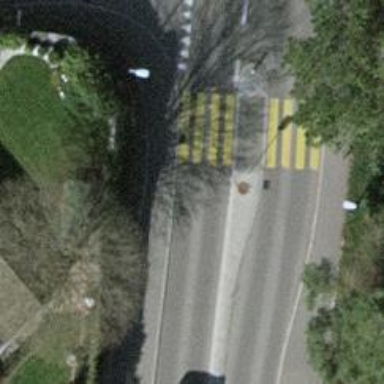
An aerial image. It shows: Unmarked crossing with pedestrian island.